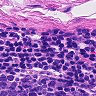
Metastatic tissue present: no